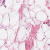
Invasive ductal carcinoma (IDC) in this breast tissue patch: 0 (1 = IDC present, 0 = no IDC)